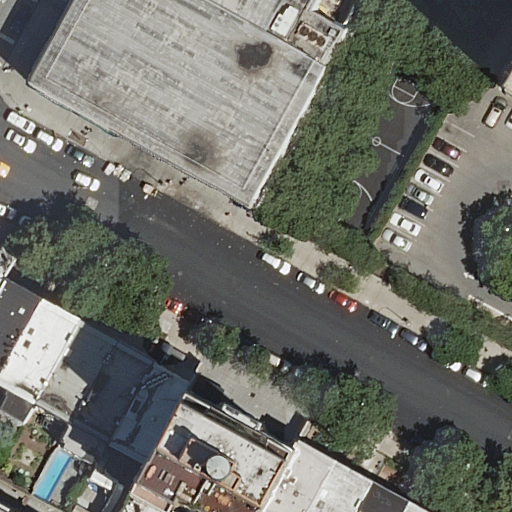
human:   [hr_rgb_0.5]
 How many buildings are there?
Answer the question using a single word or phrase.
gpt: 14

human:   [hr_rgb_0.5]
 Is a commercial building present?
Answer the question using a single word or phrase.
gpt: no

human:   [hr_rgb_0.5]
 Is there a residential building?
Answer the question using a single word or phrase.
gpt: yes

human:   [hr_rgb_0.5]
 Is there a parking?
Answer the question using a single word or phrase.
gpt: yes

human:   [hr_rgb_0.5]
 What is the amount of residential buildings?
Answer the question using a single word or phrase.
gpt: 14

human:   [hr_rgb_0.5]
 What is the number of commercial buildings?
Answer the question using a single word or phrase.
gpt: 0

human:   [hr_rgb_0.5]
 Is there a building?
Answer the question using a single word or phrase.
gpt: yes

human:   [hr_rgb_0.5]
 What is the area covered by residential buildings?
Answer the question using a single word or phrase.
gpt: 2855m2

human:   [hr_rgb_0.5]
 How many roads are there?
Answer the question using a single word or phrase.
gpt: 3

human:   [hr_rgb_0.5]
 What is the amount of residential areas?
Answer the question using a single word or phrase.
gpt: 1

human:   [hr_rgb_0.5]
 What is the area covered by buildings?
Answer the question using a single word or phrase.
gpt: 2855m2

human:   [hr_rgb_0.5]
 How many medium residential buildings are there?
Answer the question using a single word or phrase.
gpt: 7

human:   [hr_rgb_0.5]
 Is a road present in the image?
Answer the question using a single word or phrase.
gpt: yes

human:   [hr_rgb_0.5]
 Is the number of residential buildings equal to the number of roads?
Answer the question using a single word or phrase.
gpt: no

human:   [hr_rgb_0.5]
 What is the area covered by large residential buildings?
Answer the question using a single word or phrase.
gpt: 1323m2

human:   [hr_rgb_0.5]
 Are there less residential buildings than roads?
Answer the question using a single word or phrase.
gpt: no

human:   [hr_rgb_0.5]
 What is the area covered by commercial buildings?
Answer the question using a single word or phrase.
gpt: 0m2

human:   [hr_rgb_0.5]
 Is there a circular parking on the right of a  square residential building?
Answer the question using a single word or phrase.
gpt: no

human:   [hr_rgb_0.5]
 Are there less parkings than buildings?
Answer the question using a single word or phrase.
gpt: yes

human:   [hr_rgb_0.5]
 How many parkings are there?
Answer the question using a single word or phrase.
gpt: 1

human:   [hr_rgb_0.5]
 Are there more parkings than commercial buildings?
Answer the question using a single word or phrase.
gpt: yes

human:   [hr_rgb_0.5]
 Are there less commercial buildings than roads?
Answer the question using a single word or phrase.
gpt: yes

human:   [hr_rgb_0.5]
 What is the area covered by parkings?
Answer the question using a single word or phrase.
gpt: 337m2

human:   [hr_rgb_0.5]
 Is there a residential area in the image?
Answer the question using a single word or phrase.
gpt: yes

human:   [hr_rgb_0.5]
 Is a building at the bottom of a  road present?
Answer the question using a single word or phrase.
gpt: yes

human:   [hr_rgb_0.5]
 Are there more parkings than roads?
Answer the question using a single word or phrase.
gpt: no

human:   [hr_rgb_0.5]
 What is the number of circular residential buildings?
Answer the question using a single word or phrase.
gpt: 0

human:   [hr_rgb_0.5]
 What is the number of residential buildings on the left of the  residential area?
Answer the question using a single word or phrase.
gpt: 14

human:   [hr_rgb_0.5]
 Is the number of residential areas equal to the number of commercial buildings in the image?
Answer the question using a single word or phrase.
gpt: no

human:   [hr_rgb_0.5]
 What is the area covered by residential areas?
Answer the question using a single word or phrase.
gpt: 569m2

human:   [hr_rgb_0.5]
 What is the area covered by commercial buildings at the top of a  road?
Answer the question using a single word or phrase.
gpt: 0m2

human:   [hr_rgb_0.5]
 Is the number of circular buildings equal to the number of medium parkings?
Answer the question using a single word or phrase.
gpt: no

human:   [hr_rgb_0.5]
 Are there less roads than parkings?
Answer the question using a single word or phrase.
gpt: no

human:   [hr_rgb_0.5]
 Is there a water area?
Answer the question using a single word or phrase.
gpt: no

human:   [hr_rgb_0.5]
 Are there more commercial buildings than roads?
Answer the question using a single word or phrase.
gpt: no

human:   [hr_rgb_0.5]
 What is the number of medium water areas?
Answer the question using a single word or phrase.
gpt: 0

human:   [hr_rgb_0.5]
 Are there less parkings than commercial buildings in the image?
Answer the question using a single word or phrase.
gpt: no

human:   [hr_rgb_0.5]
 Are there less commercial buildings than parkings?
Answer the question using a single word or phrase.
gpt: yes

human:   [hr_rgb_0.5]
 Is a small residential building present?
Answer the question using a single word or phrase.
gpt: yes

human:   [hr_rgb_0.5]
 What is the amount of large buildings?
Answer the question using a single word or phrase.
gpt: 2

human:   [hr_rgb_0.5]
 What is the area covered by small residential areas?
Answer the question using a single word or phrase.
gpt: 0m2

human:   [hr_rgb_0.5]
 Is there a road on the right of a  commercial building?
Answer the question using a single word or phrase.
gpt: no

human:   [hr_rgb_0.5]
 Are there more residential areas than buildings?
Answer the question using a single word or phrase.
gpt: no

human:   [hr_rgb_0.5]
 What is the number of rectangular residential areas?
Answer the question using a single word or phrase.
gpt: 1

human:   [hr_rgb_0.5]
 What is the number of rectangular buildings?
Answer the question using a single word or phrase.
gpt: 13

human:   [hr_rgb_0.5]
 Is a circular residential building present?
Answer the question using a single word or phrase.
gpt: no

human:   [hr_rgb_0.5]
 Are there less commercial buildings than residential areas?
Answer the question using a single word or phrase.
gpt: yes

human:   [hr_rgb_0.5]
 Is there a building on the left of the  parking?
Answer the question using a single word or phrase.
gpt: yes

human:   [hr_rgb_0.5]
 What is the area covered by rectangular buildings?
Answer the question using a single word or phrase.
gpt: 2662m2

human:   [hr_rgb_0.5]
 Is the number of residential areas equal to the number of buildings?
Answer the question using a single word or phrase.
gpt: no

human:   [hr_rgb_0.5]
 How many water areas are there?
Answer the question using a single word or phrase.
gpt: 0

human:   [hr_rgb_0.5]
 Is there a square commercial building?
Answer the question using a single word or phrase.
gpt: no

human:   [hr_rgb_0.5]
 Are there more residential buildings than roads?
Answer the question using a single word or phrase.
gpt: yes

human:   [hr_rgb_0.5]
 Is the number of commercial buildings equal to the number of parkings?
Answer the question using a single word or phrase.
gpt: no

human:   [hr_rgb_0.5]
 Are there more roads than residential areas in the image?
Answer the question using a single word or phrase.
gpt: yes

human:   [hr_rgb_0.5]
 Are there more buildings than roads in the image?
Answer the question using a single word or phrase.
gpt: yes

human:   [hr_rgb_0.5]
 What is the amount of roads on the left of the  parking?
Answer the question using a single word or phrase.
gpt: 3

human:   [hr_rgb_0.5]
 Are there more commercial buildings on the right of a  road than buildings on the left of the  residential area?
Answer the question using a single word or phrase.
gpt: no

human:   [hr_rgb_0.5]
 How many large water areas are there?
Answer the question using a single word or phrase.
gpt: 0

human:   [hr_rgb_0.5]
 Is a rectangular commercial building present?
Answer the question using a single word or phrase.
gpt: no

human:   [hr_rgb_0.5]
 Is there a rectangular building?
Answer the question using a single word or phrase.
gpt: yes

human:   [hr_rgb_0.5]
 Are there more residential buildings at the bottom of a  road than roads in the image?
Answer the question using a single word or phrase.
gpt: yes

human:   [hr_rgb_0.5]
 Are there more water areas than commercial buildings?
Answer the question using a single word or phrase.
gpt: no

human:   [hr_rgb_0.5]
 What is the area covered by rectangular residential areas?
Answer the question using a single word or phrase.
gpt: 569m2